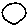
Label: circle